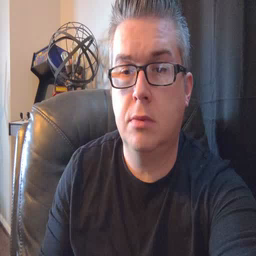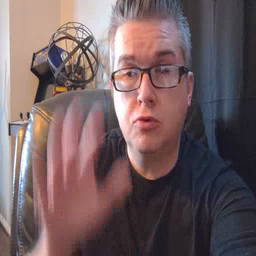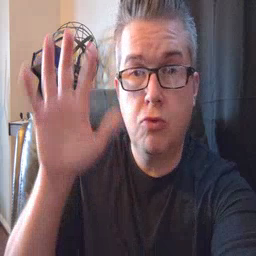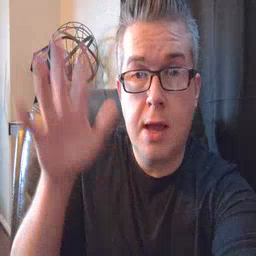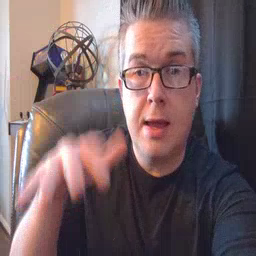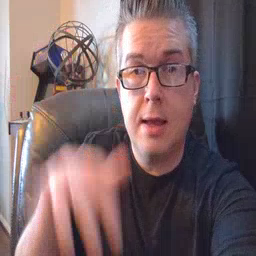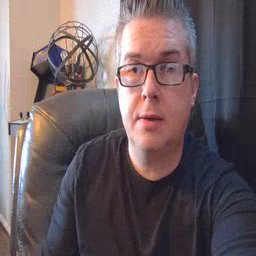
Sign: rain